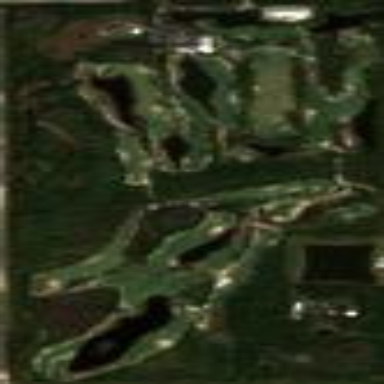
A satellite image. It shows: Golf course surrounded by greenery.